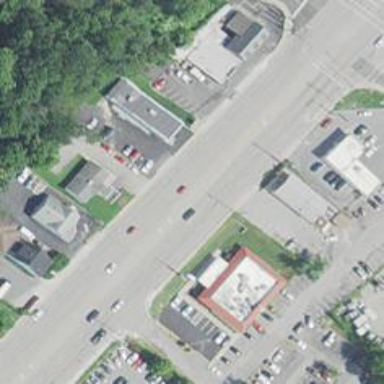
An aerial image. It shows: Unmarked road crossing.